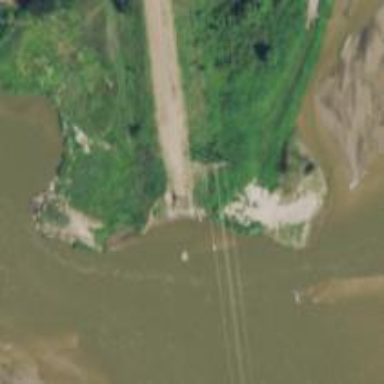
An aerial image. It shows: There is bridge in the image.